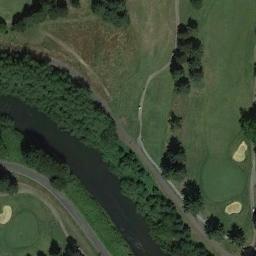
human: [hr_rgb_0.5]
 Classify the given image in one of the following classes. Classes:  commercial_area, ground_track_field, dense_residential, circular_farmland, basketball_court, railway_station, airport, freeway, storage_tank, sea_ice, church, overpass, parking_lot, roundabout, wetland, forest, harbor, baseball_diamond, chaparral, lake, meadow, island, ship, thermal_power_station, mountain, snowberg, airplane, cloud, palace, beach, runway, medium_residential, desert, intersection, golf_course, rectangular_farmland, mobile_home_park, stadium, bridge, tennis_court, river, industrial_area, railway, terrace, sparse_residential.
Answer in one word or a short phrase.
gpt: golf_course